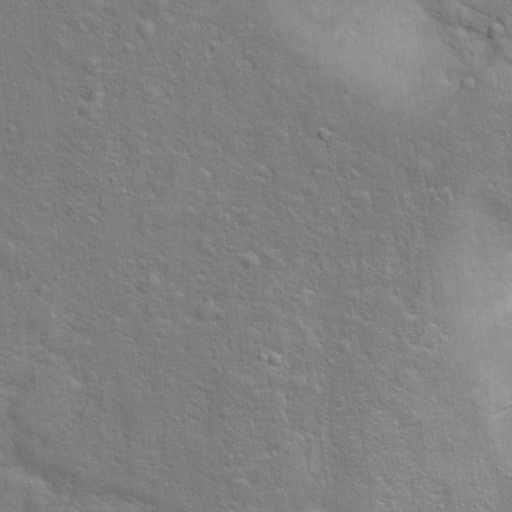
Classes present: Background, Cone